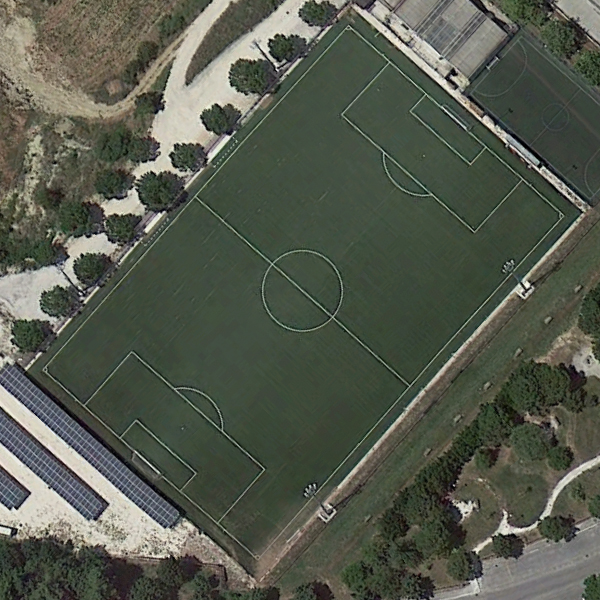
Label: Playground